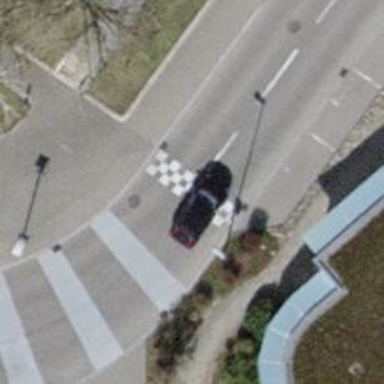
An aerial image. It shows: Traffic calming hump on the road.